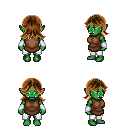
a pixel art fantasy rpg character, female body template, orc, green skin, brown tunic, white pants, brown loose hair, white cloth bracers, four views (front, back, left, right), 2x2 character sprite sheet, small pixel art, hard edges, no anti-aliasing